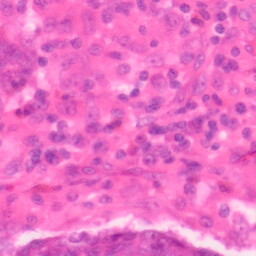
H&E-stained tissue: Colon